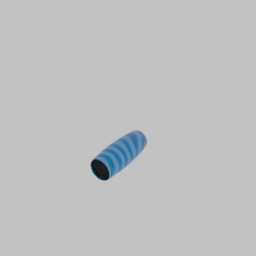
Label: decoration